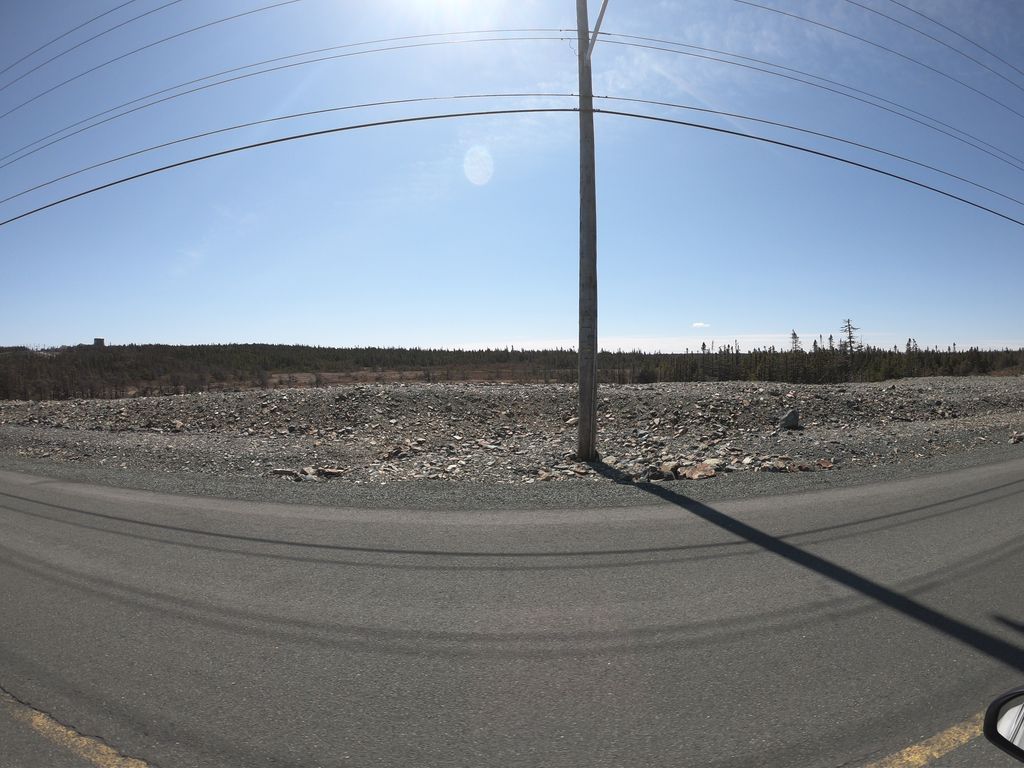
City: st_johns